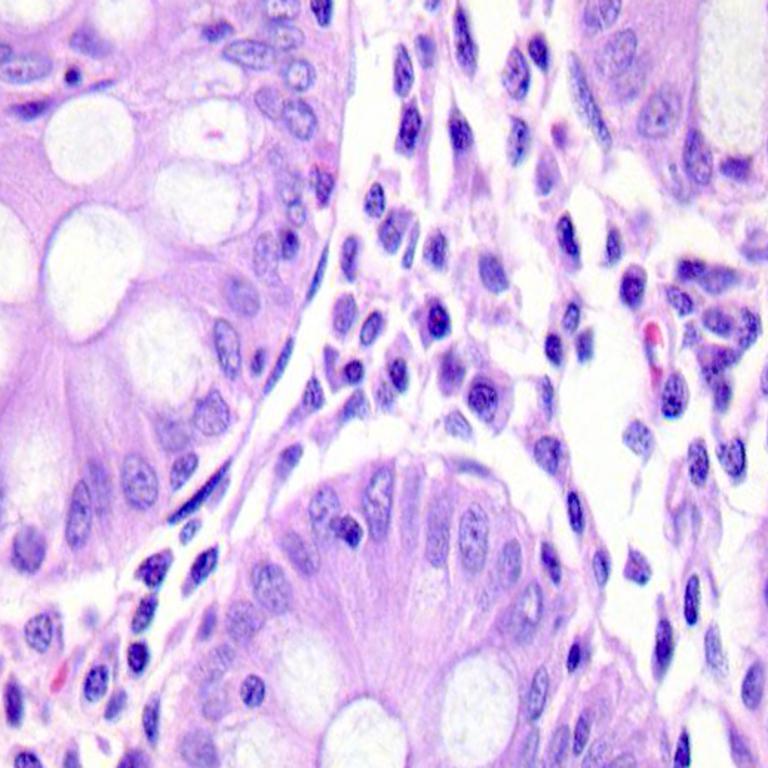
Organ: colon
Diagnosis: benign